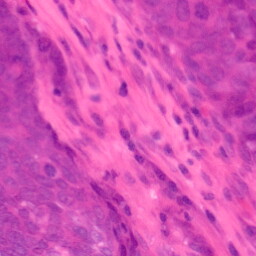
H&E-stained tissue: Colon